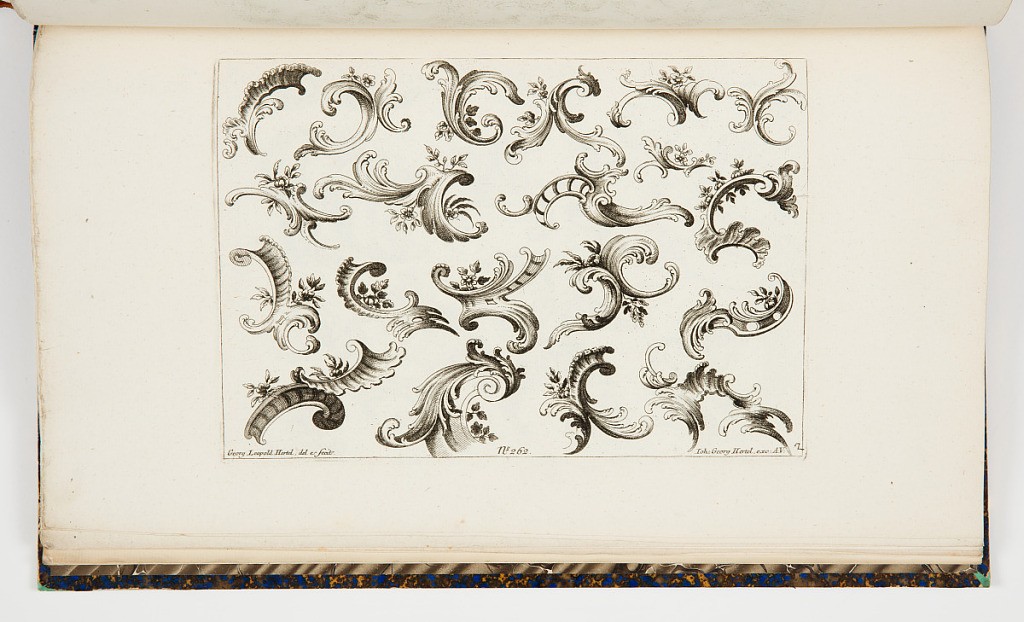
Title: Designs for Rocaille Scrolls
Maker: Georg Leopold Hertel, German, active ca. 1780
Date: mid- 18th century
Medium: Etching on off-white paper
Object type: Print
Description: Sheet filled with variations on rocaille scrolls and rinceaux. The plate is signed and numbered.